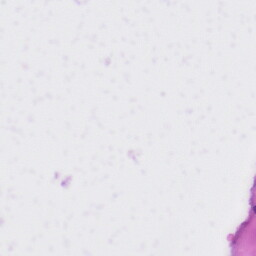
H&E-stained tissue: Liver